Question: So wasn't sure how to title this one but I'm hoping someone with Android experience can answer this for me.
I'm trying to turn Android code into code. I need to start a new activity and have the relevant Action, ActivityPackage, ActivityClass, DataType, ExtraKey, ExtraValue (whether all of these are needed for this specific situation I'm not sure) to input into .
I am sure there is a way, there is in just Android app making with Java but I need help translating that code across. I'm pretty sure I want an 'android.intent.action.VIEW' and 'contactsContract.CommonDataKindsPhone' I'm just not sure in which parts in should go and what else I need to than be able to add that information to a list.
This is what I have so far:

I'm sure others would appreciate this information, as well as how to get other related data to contacts into App Inventor 2.
Also I know about 'ContactPicker.PhoneNumberList' and 'PhoneNumberPicker.PhoneNumberList' neither of which are able to find any contacts on my phone which is why I'm trying to work out a work-around.
Anyway any help is appreciated,
Thanks.
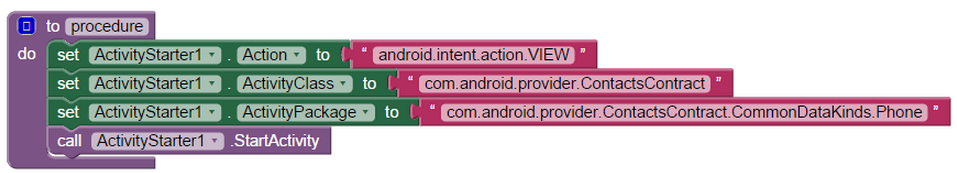
Answer: . See also <URL> in the Issues List. I suggest you to star this issue, so probably one day we get this feature into App Inventor.
The 'ContactPicker.PhoneNumberList' or 'PhoneNumberPicker.PhoneNumberList' only give you all phone numbers of a contact after picking a contact.
App Inventor has its limitations and unfortunately you can't do something like this as described in this <URL>.